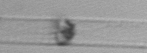
Label: Dactyliosolen_blavyanus